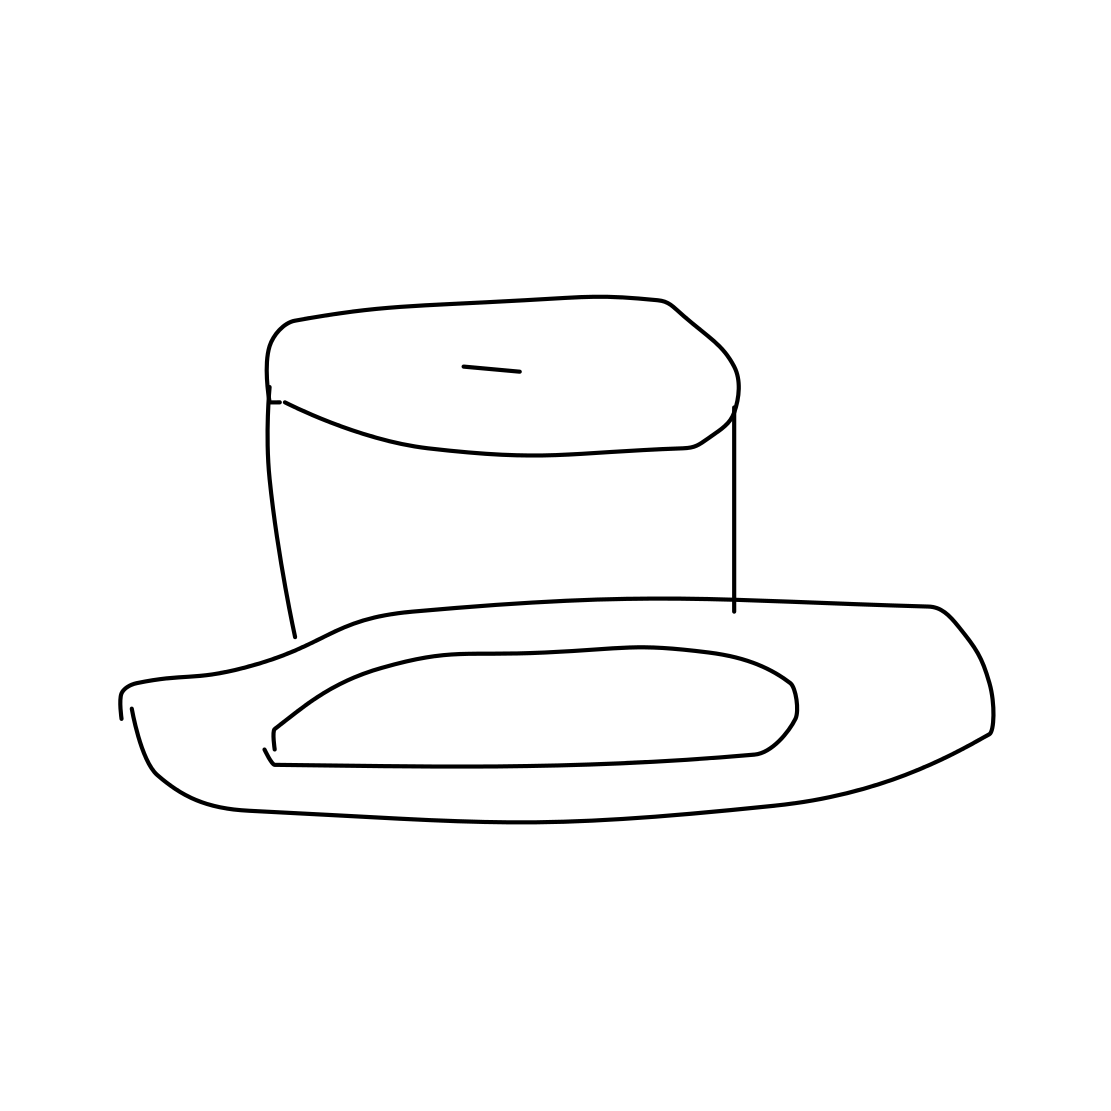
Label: hat